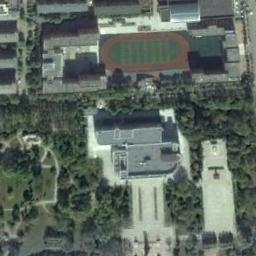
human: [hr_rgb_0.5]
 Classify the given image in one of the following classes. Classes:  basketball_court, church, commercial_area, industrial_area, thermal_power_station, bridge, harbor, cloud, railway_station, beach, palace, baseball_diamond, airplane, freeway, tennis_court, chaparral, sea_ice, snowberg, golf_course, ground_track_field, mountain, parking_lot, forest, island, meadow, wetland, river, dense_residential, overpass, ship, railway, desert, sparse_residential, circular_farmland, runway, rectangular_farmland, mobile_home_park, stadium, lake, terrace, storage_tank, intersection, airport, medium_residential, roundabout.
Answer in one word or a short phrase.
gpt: ground_track_field